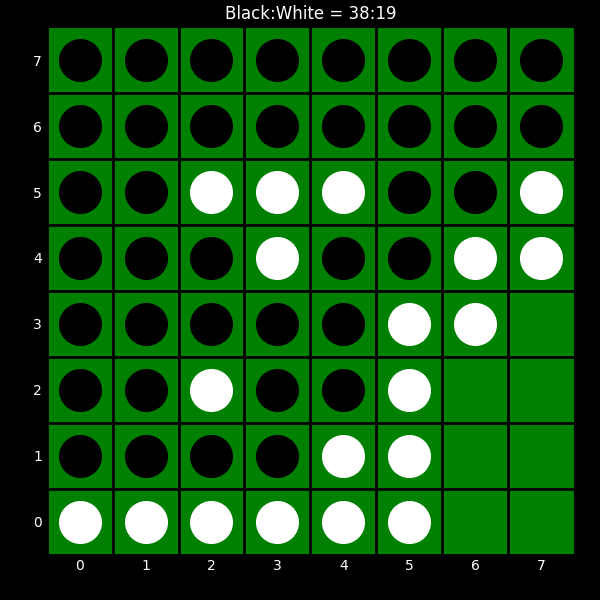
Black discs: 38
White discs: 19